This plot shows a bearing's acceleration signal over time (raw waveform). What is the most likely bearing condition (normal, inner_race, outer_race, ball)?
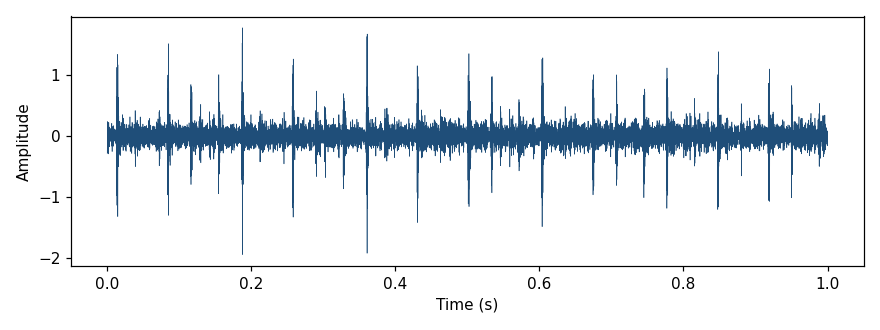
Answer: inner_race